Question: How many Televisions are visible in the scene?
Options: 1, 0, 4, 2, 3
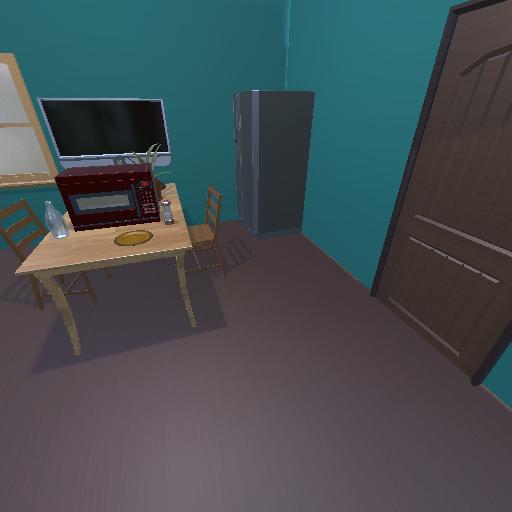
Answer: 1